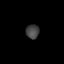
Tissue: lung
Cell type: T cells
Senescence score: 0.2193
Nuclear area (px): 185
Mean DAPI intensity: 66.714